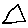
Label: triangle